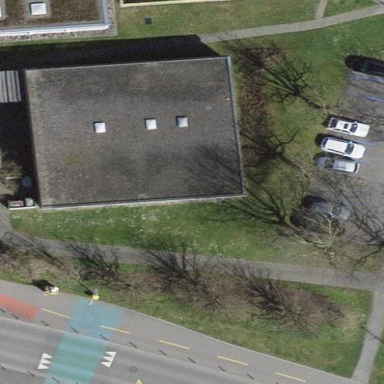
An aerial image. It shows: School building.